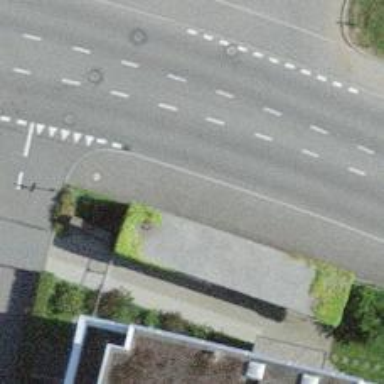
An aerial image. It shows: Sidewalk.